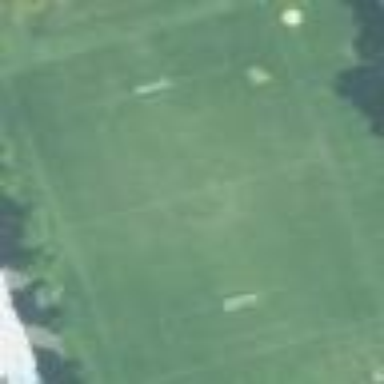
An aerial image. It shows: Soccer pitch for outdoor sports and leisure activities.